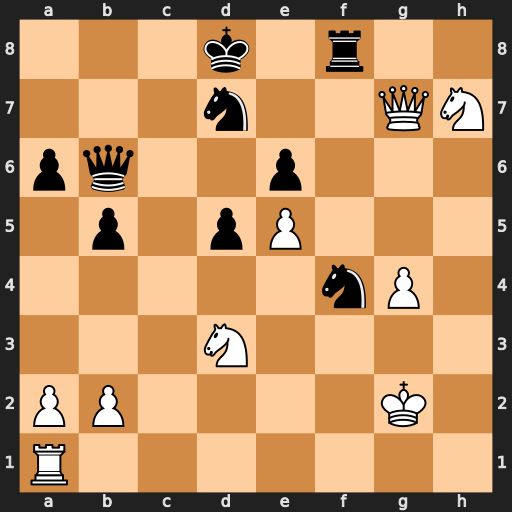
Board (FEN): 3k1r2/3n2QN/pq2p3/1p1pP3/5nP1/3N4/PP4K1/R7
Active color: w
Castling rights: -
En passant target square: -
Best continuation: Nxf4 Rxf4 Qg5+ Nf6 Qxf4